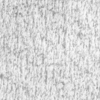
Label: not_dusty